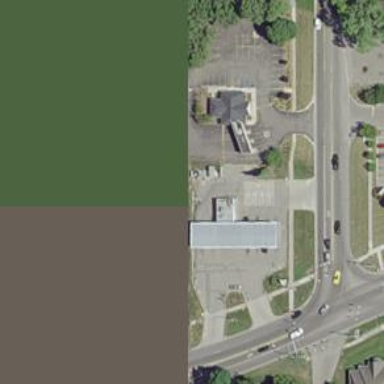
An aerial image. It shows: Convenience shop.